Question: This semester I got this new subject where we get to work with Discovery STM32 F4, and we are still in the phase of setting it up. But I have this problem in the beginning.
When I try to compile this "blink" code I get this error:
<URL>
So, as I got it so far, we are using this shortcut command "make" to compile code, and we were given instruction to set it up as it's shown in images below:

Can anyone see what's the problem here?
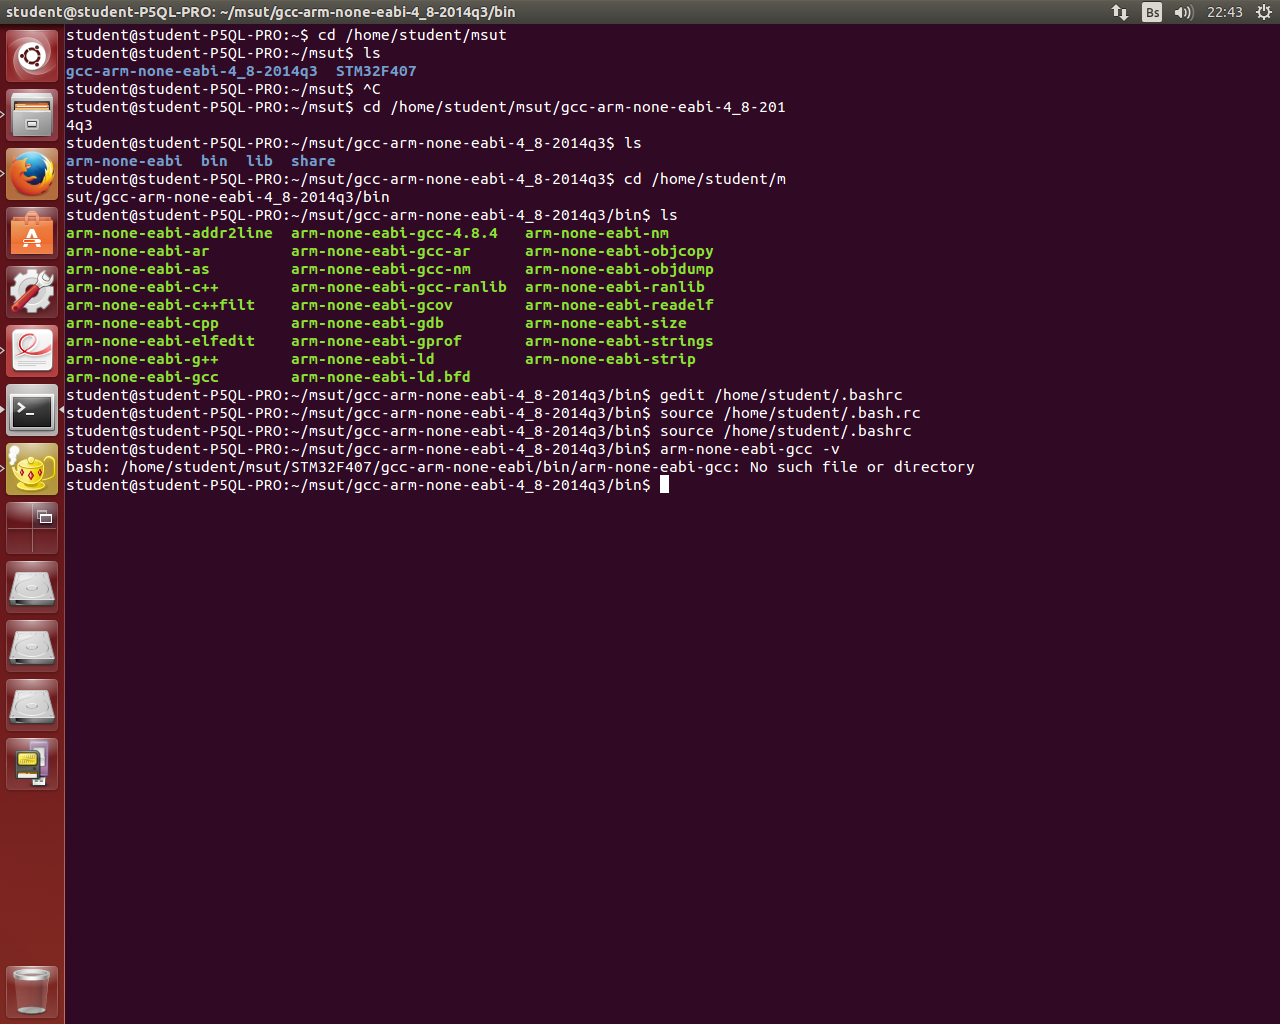
Answer: 'Error 127' means one of two things:
1. file not found: the path you're using is incorrect. double check that the program is actually in your $PATH, or in this case, the relative path is correct -- remember that the current working directory for a random terminal might not be the same for the IDE you're using. it might be better to just use an absolute path instead.
2. ldso is not found: you're using a pre-compiled binary and it wants an interpreter that isn't on your system. maybe you're using an x86_64 (64-bit) distro, but the prebuilt is for x86 (32-bit). you can determine whether this is the answer by opening a terminal and attempting to execute it directly. or by running file -L on /bin/sh (to get your default/native format) and on the compiler itself (to see what format it is).
if the problem is (2), then you can solve it in a few diff ways:
1. get a better binary. talk to the vendor that gave you the toolchain and ask them for one that doesn't suck.
2. see if your distro can install the multilib set of files. most x86_64 64-bit distros allow you to install x86 32-bit libraries in parallel.
3. build your own cross-compiler using something like crosstool-ng.
4. you could switch between an x86_64 & x86 install, but that seems a bit drastic ;).